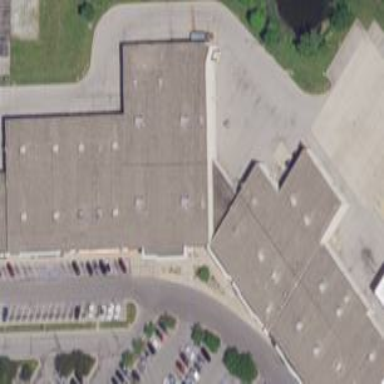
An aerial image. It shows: Flat-roofed retail building used for retail purposes.